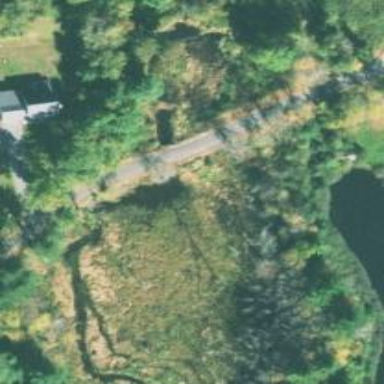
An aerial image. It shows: Culvert tunnel.